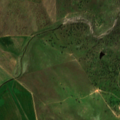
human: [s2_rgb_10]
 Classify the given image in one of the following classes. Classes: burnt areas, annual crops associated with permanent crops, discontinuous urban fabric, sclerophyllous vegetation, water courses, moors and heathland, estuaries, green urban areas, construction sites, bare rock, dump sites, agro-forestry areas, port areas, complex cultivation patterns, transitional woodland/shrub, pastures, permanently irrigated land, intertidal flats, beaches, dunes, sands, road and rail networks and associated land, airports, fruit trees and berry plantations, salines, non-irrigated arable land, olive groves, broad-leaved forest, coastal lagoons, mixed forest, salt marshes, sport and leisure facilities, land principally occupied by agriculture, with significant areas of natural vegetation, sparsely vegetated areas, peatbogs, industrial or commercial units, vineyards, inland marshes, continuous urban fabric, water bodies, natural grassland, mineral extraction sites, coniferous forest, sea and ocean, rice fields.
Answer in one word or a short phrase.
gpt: non-irrigated arable land, agro-forestry areas, transitional woodland/shrub